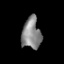
Tissue: prostate
Cell type: T cells
Senescence score: 0.2869
Nuclear area (px): 574
Mean DAPI intensity: 136.786